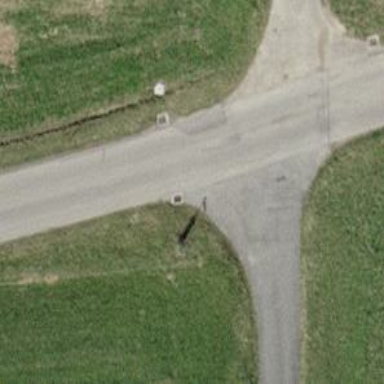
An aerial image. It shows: Guidepost providing information.